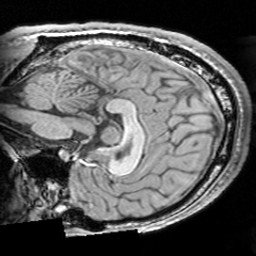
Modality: T1w
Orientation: sagittal
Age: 21
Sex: male
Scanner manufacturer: siemens
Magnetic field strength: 3 T
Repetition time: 1.63 s
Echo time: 0.00311 s